Brain MRI, t1w sequence, axial 2D slice.
Patient: age 18, sex M, weight 78 kg, height 1.78 m
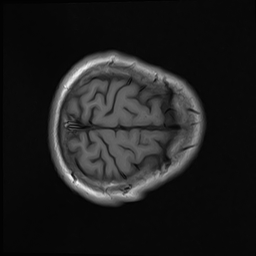